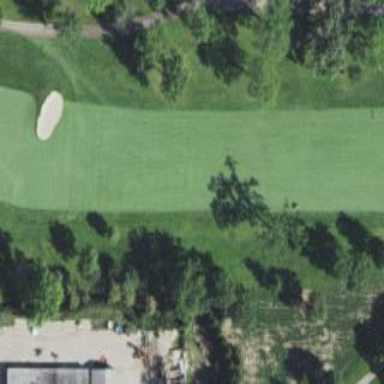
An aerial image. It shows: Grassy area designated as golf fairway.